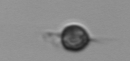
Label: Acanthoica_quattrospina